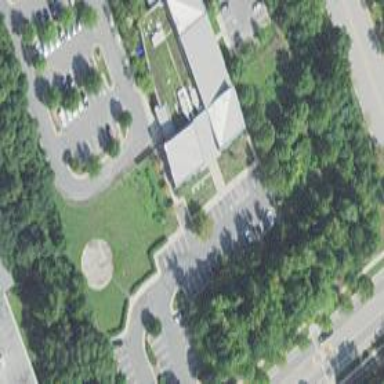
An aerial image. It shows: Public building serving as police station.